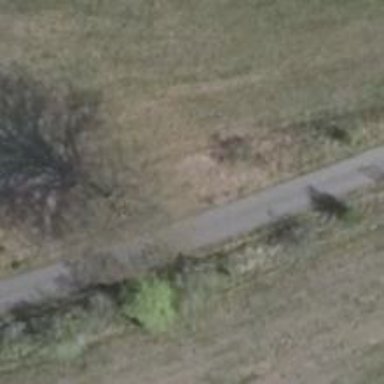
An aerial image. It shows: Row of deciduous broadleaved trees.